Field crop: maize
Growth stage: 2
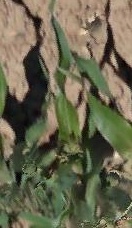
Species: maize